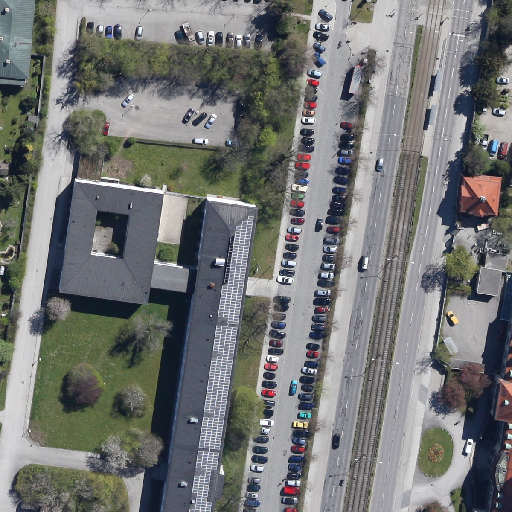
Referring expression: car